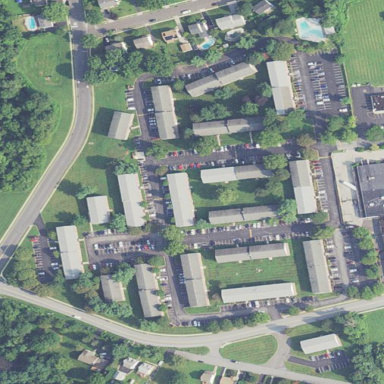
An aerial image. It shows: Apartment complex in residential area.